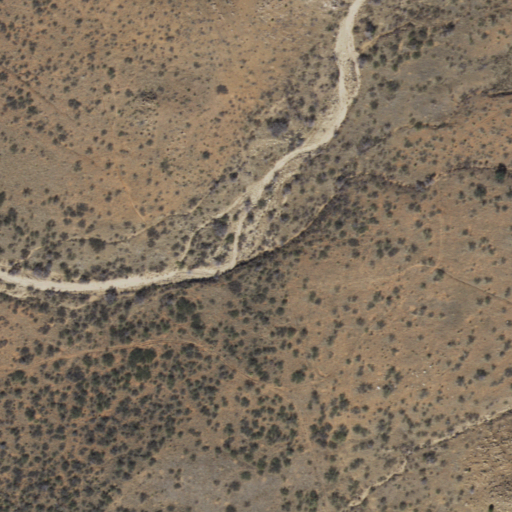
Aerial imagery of valley in Arizona named Hog Canyon containing grassland and shrub